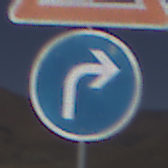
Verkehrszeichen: VorgeschriebeneFahrtrichtungRechts
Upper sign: Arbeitsstelle
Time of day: MorningAfternoon
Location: Outdoor (Nature)
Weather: Clear
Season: NotSpecified
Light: Natural